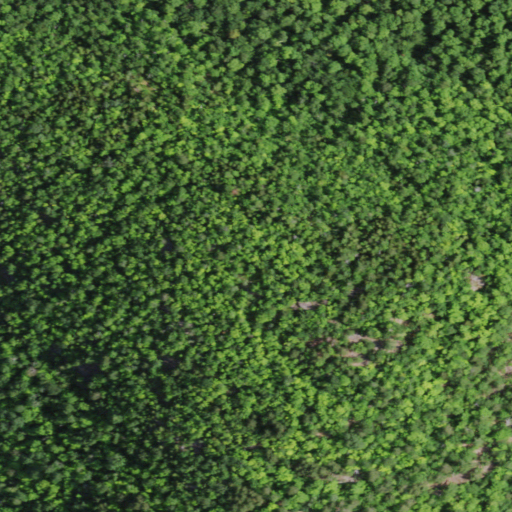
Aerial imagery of mountain in New York named Holcomb Mountain containing deciduous forest and evergreen forest